Question: I'm new to Swift and am getting a .
I'm using swiping navigation for elements on the main view controller page: left (Reflection), right (Goals), and up (Insights).
Left and right work as expected; however, up triggers the SIGABRT error.
I've read this StackOverflow <URL>, and I don't seem to have any incomplete outlets, but I'm also not clear if each triggered segue needs an accompanying presenting segue or if so, how to add that correctly:

Below is the view controller called "ViewController2"
> //MAIN
'''
class ViewController2: UIViewController {
override func viewDidLoad() {
super.viewDidLoad()
let leftSwipe = UISwipeGestureRecognizer(target: self, action: #selector(swipeAction(swipe:)))
leftSwipe.direction = UISwipeGestureRecognizer.Direction.left
self.view.addGestureRecognizer(leftSwipe)
let rightSwipe = UISwipeGestureRecognizer(target: self, action: #selector(swipeAction(swipe:)))
rightSwipe.direction = UISwipeGestureRecognizer.Direction.right
self.view.addGestureRecognizer(rightSwipe)
let upSwipe = UISwipeGestureRecognizer(target: self, action: #selector(swipeAction(swipe:)))
upSwipe.direction = UISwipeGestureRecognizer.Direction.up
self.view.addGestureRecognizer(upSwipe)
}
'''
Here is the view controller called "ViewController3"
> //INSIGHTS
'''
class ViewController3: UIViewController {
override func viewDidLoad() {
super.viewDidLoad()
let upSwipe = UISwipeGestureRecognizer(target: self, action: #selector(swipeAction(swipe:)))
upSwipe.direction = UISwipeGestureRecognizer.Direction.up
self.view.addGestureRecognizer(upSwipe)
}
'''
- - -
Thanks for your advice and help!
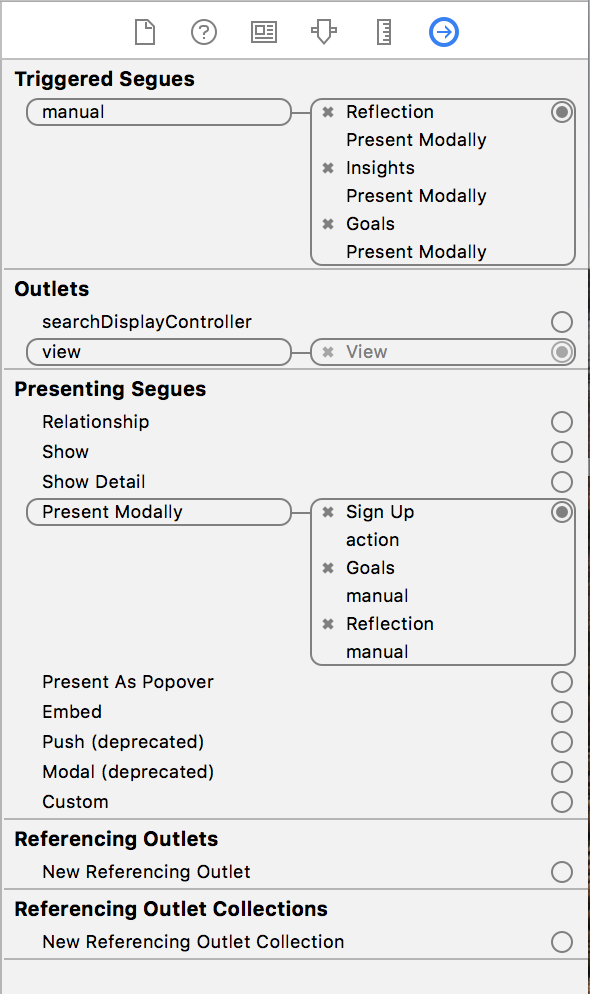
Answer: Fix: I removed the extra Case 4 parameter (swipeDown) since I hadn't used it for that main view controller.
2018-08-01 23:03:09.<PHONE> Kintsugi Mindful Wellness[63589:<PHONE>] *** Terminating app due to uncaught exception 'NSInvalidArgumentException', reason: 'Receiver () has no segue with identifier 'goDown''